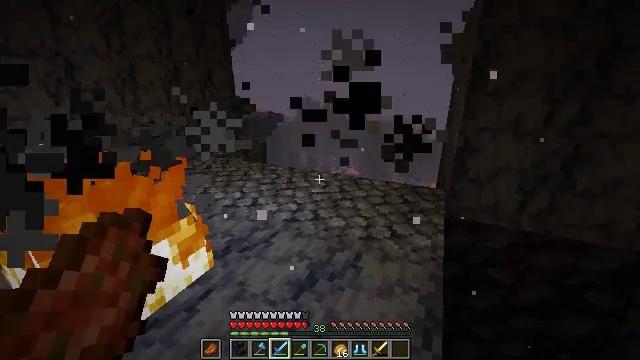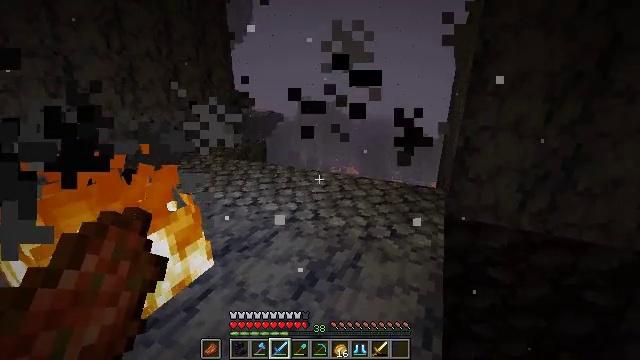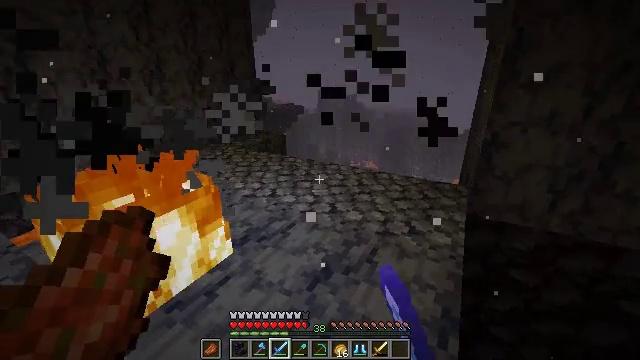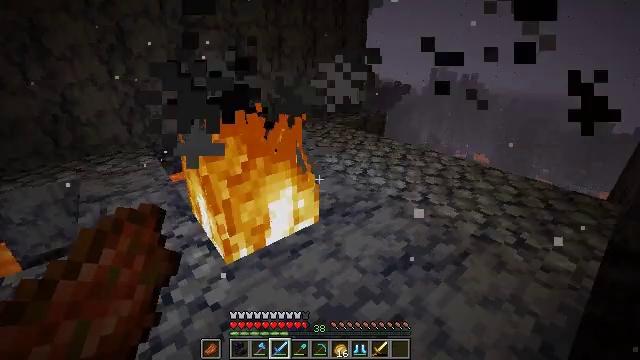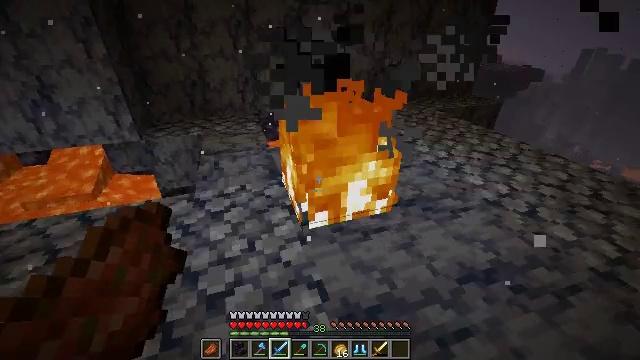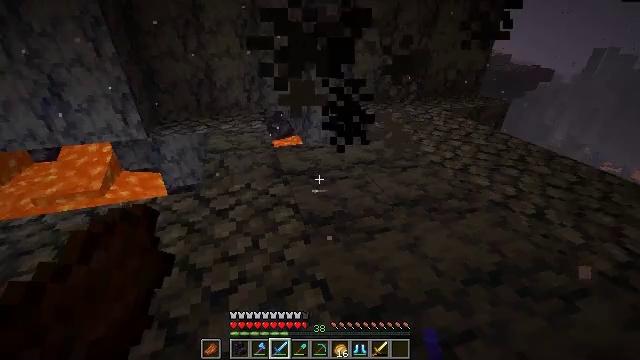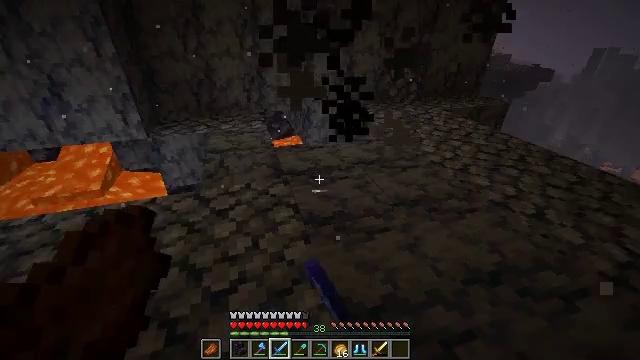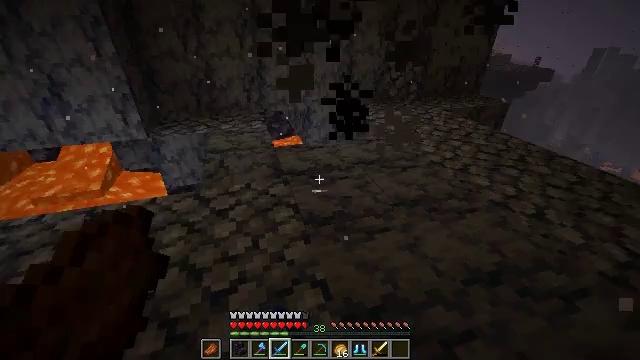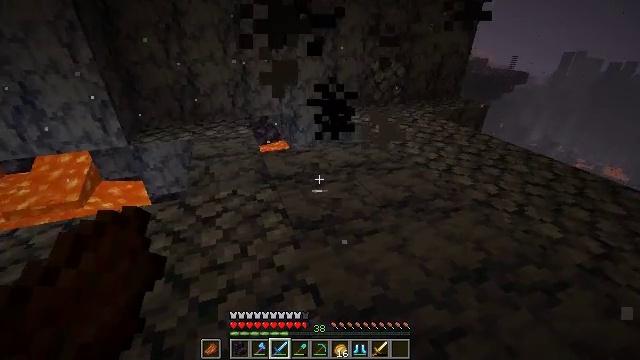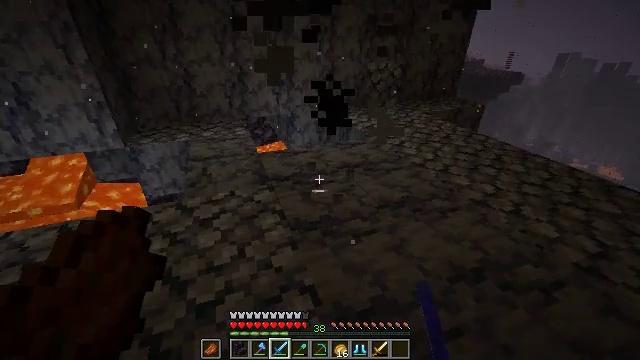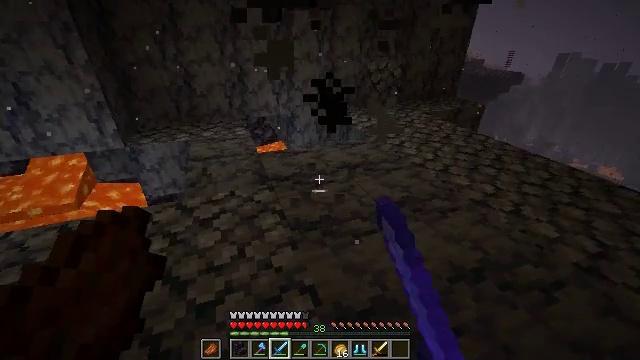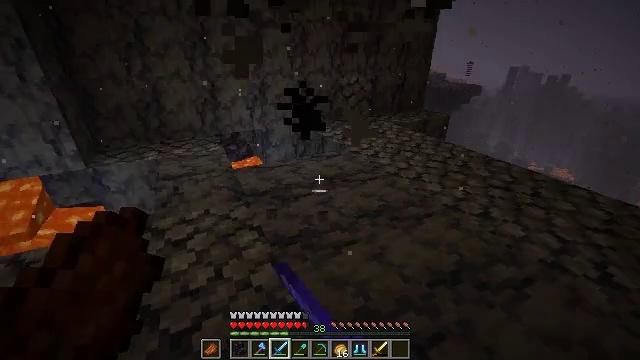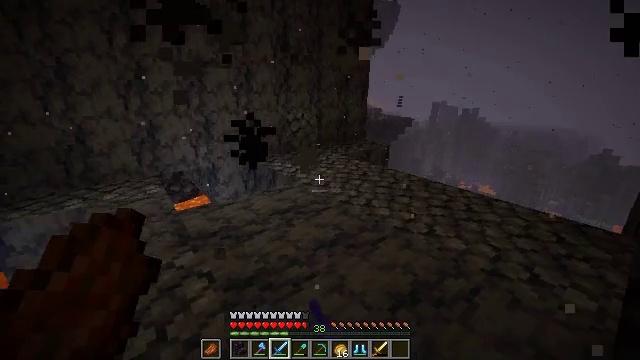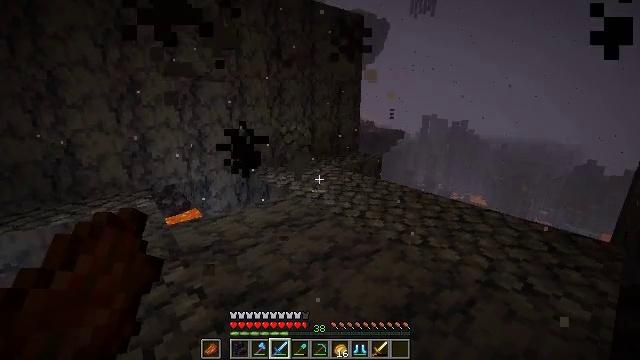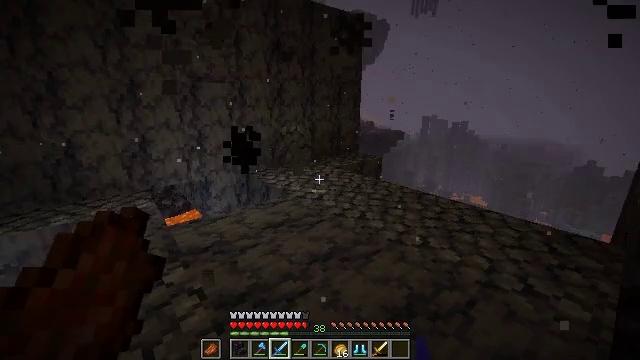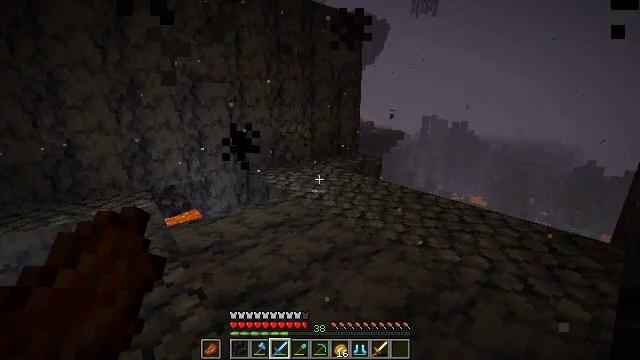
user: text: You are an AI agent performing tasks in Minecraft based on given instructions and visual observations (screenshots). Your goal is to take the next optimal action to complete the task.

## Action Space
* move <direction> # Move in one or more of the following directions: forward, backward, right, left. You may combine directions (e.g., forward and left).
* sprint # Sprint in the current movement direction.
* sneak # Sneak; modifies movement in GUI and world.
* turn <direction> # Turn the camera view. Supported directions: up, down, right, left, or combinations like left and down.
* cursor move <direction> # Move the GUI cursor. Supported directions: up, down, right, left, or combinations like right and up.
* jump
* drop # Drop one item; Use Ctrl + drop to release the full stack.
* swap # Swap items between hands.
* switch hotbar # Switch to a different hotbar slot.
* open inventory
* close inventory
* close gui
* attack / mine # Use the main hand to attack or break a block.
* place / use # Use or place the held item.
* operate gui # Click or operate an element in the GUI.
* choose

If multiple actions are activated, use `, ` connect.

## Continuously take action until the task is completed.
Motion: motion action
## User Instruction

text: Break the fire block.
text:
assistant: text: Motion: attack / mine
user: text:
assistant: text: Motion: turn left and down, attack / mine
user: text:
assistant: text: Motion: turn left and down, attack / mine
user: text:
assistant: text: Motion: turn left and down
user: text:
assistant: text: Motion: turn left, attack / mine
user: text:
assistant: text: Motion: attack / mine
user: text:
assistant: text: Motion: attack / mine
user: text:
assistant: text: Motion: turn right, attack / mine
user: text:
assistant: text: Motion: attack / mine
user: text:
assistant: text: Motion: attack / mine
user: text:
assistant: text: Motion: turn right and up, attack / mine
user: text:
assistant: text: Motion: turn right and up
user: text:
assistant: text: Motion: turn right and up
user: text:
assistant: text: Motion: no_op
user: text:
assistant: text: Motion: no_op
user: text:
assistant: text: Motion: no_op
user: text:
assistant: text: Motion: turn right and up
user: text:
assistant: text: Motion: turn right and up
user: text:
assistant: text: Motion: turn right and up
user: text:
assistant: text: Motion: turn right and up
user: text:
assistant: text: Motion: turn up
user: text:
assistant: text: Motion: turn up
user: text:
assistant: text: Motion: turn up
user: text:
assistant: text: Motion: turn up
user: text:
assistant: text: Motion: turn up
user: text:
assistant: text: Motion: no_op
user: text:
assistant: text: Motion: no_op
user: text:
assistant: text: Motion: turn up
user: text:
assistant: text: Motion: turn up
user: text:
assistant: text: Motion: turn up